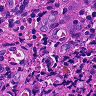
Metastatic tissue present: yes